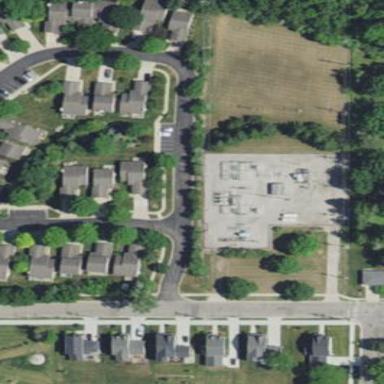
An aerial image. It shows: Distribution level power substation surrounded by fence.